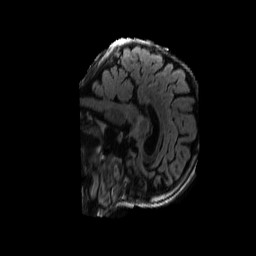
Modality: FLAIR
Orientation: sagittal
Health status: ill
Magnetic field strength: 3 T